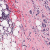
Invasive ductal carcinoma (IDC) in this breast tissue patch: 1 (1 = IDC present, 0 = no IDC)